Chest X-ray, PA view. Patient: 23 years old, sex F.
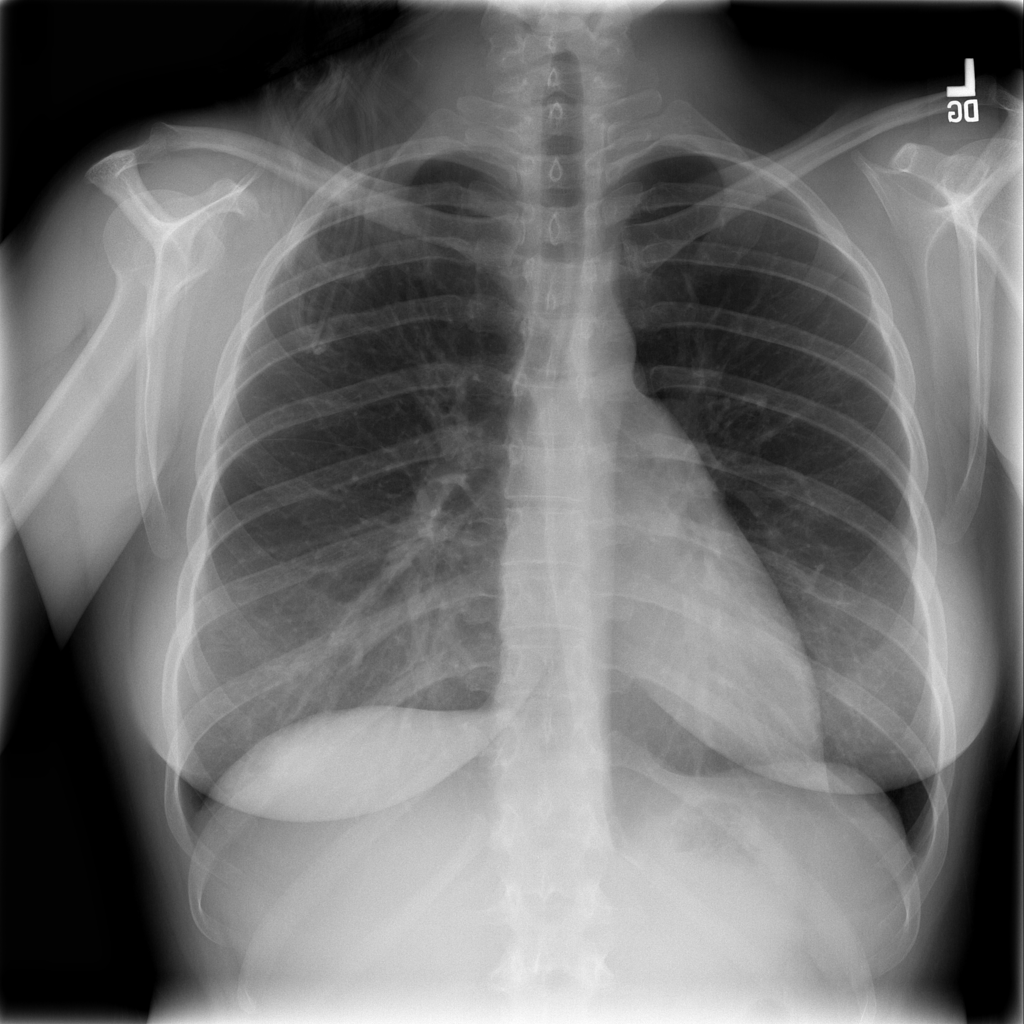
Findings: No Finding